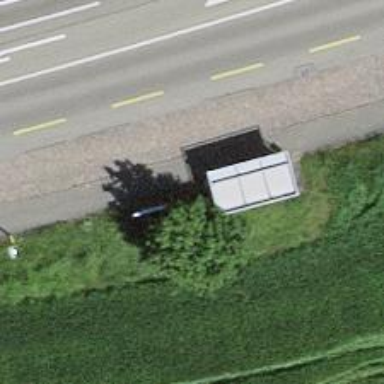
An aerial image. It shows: Post box.